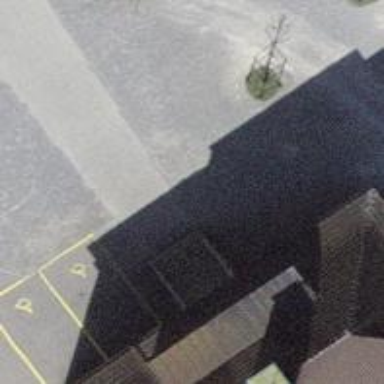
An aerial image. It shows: Bicycle parking facility.